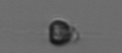
Label: Apedinella